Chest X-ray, PA view. Patient: 52 years old, sex F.
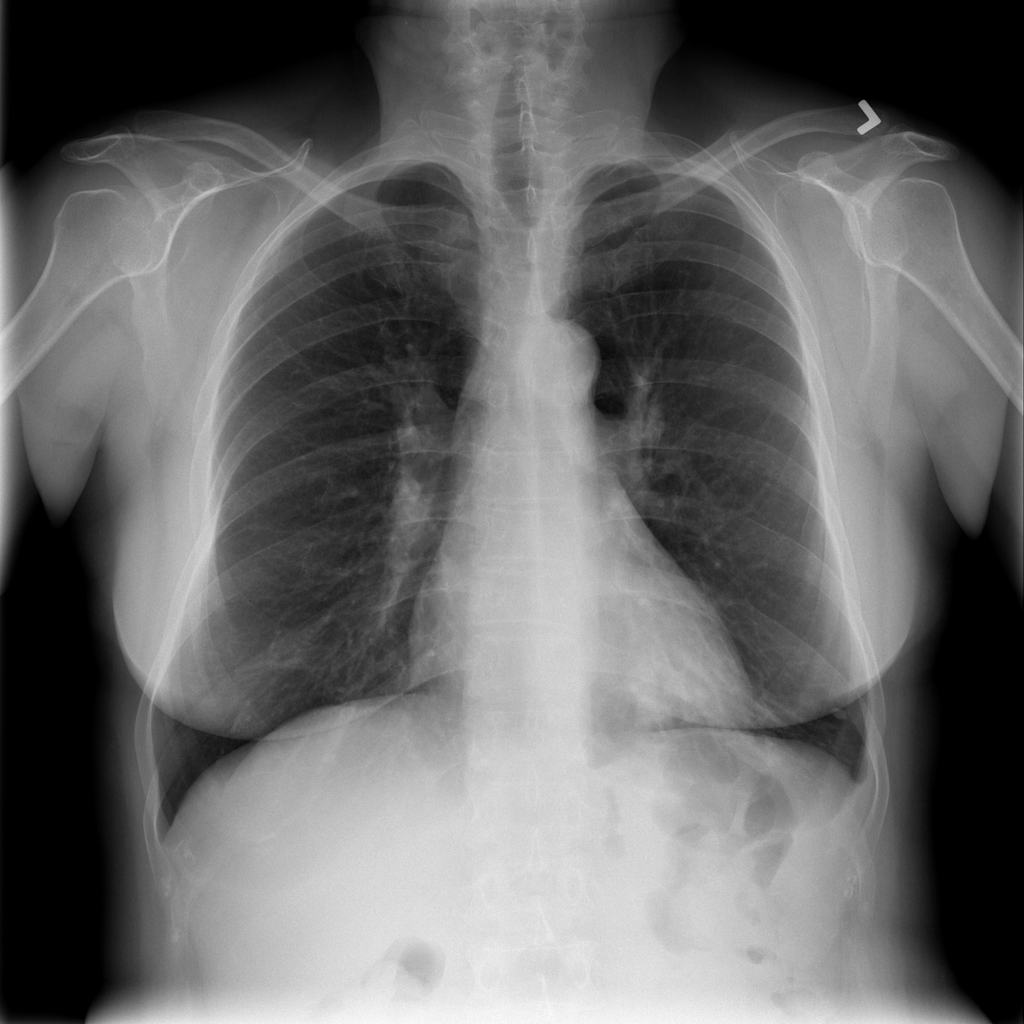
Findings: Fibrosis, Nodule